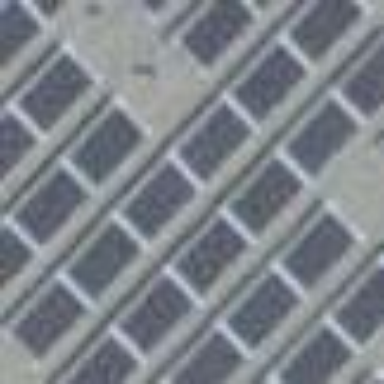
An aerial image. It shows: Solar power generator.